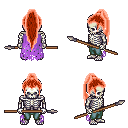
a pixel art fantasy rpg character, male body template, skeleton, maroon tattered cape, teal pants, red extra-long topknot hairstyle, spear, four views (front, back, left, right), 2x2 character sprite sheet, small pixel art, hard edges, no anti-aliasing